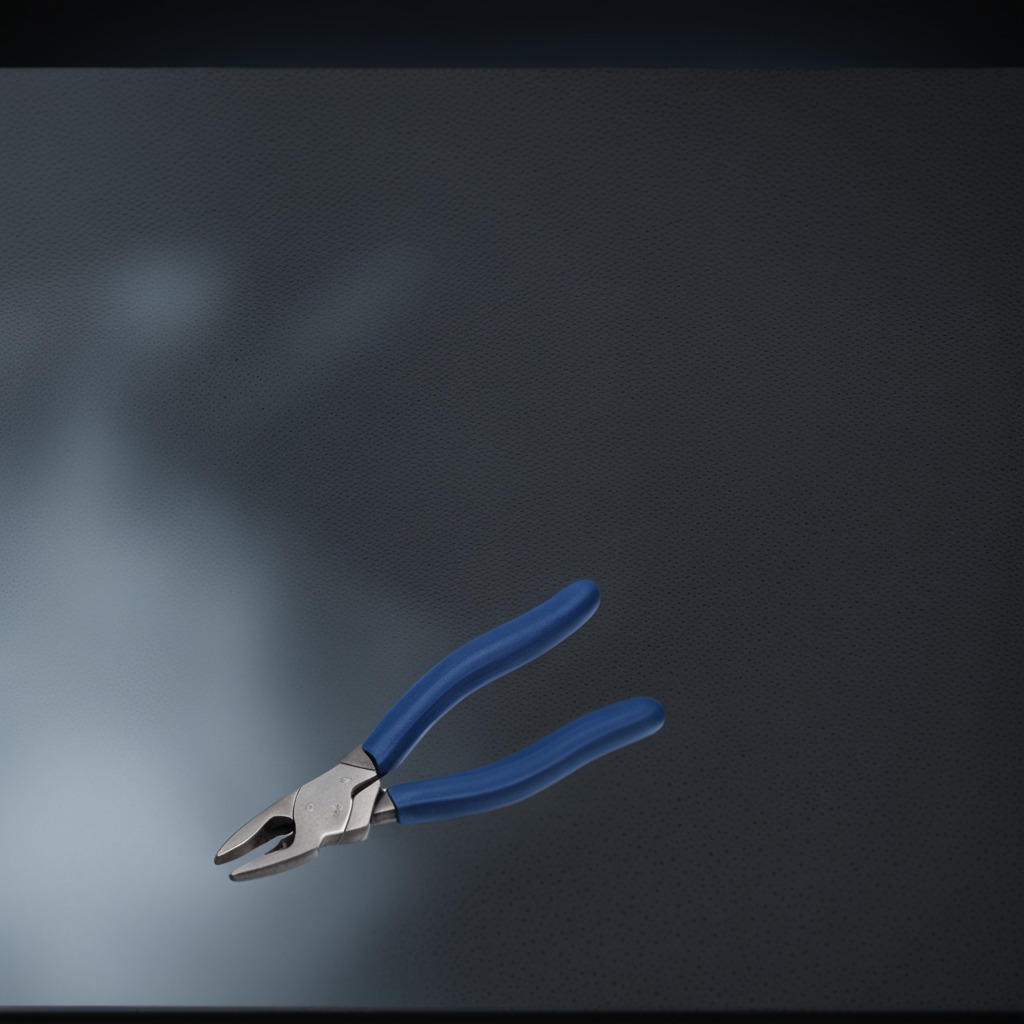
A plier lying on a clean granite table inside a workshop at night dim ambient light soft shadows worn but